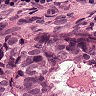
Metastatic tissue present: yes